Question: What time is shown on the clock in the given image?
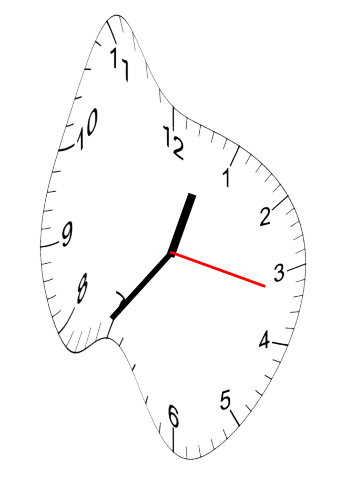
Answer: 12:36:17